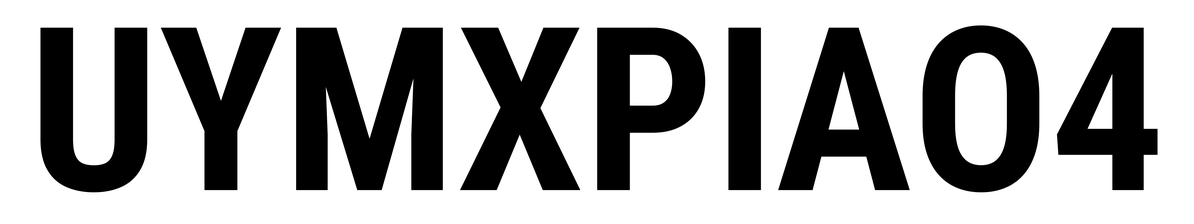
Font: Roboto_Condensed_Bold